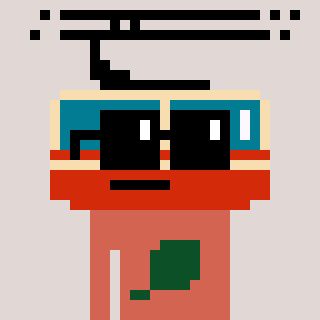
a pixel art character with square black sunglasses, a tram wagon-shaped head and a peachy-colored body on a warm background